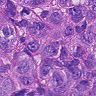
Metastatic tissue present: yes